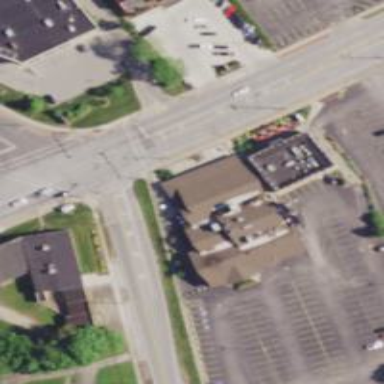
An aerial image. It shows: There is pub in the building.